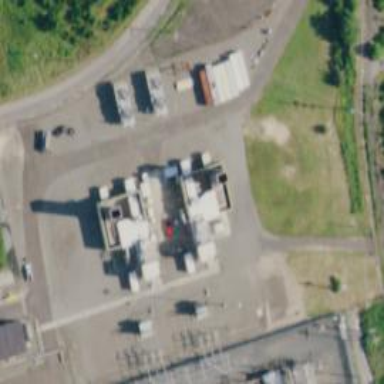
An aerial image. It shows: Gas turbine generator powered by gas.